Question: My programming skills are very limited and am a quite new user in R language. Currently I am doing some (non-statistical) data analyses in RStudio. The outputs from these analyses act as inputs to a microsimulation program VISSIM. Once I complete my analyses in RStudio, I manually enter a lot of values in VISSIM.
Is there any possibility that I could automate this process i.e. the final values automatically get entered into VISSIM? If there is one, what should I learn for that? Please guide to a newbie. I am ready to learn anything new. This can save a lot of time.
Following is GUI of VISSIM. Different menus take different input options:

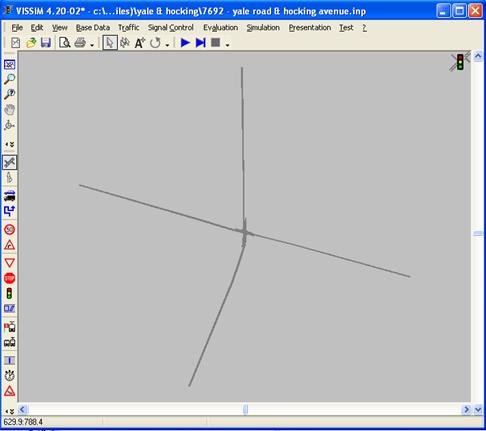
Answer: The standard method of sending data to VISSIM is through its COM interface. The languages people typically use are MATLAB, C++, C#, Python, Java, and VBA. In your documents folder you should have a PTV Vision folder. Search it for a folder entitled 'Basic Commands' which contains a lot of sample code.